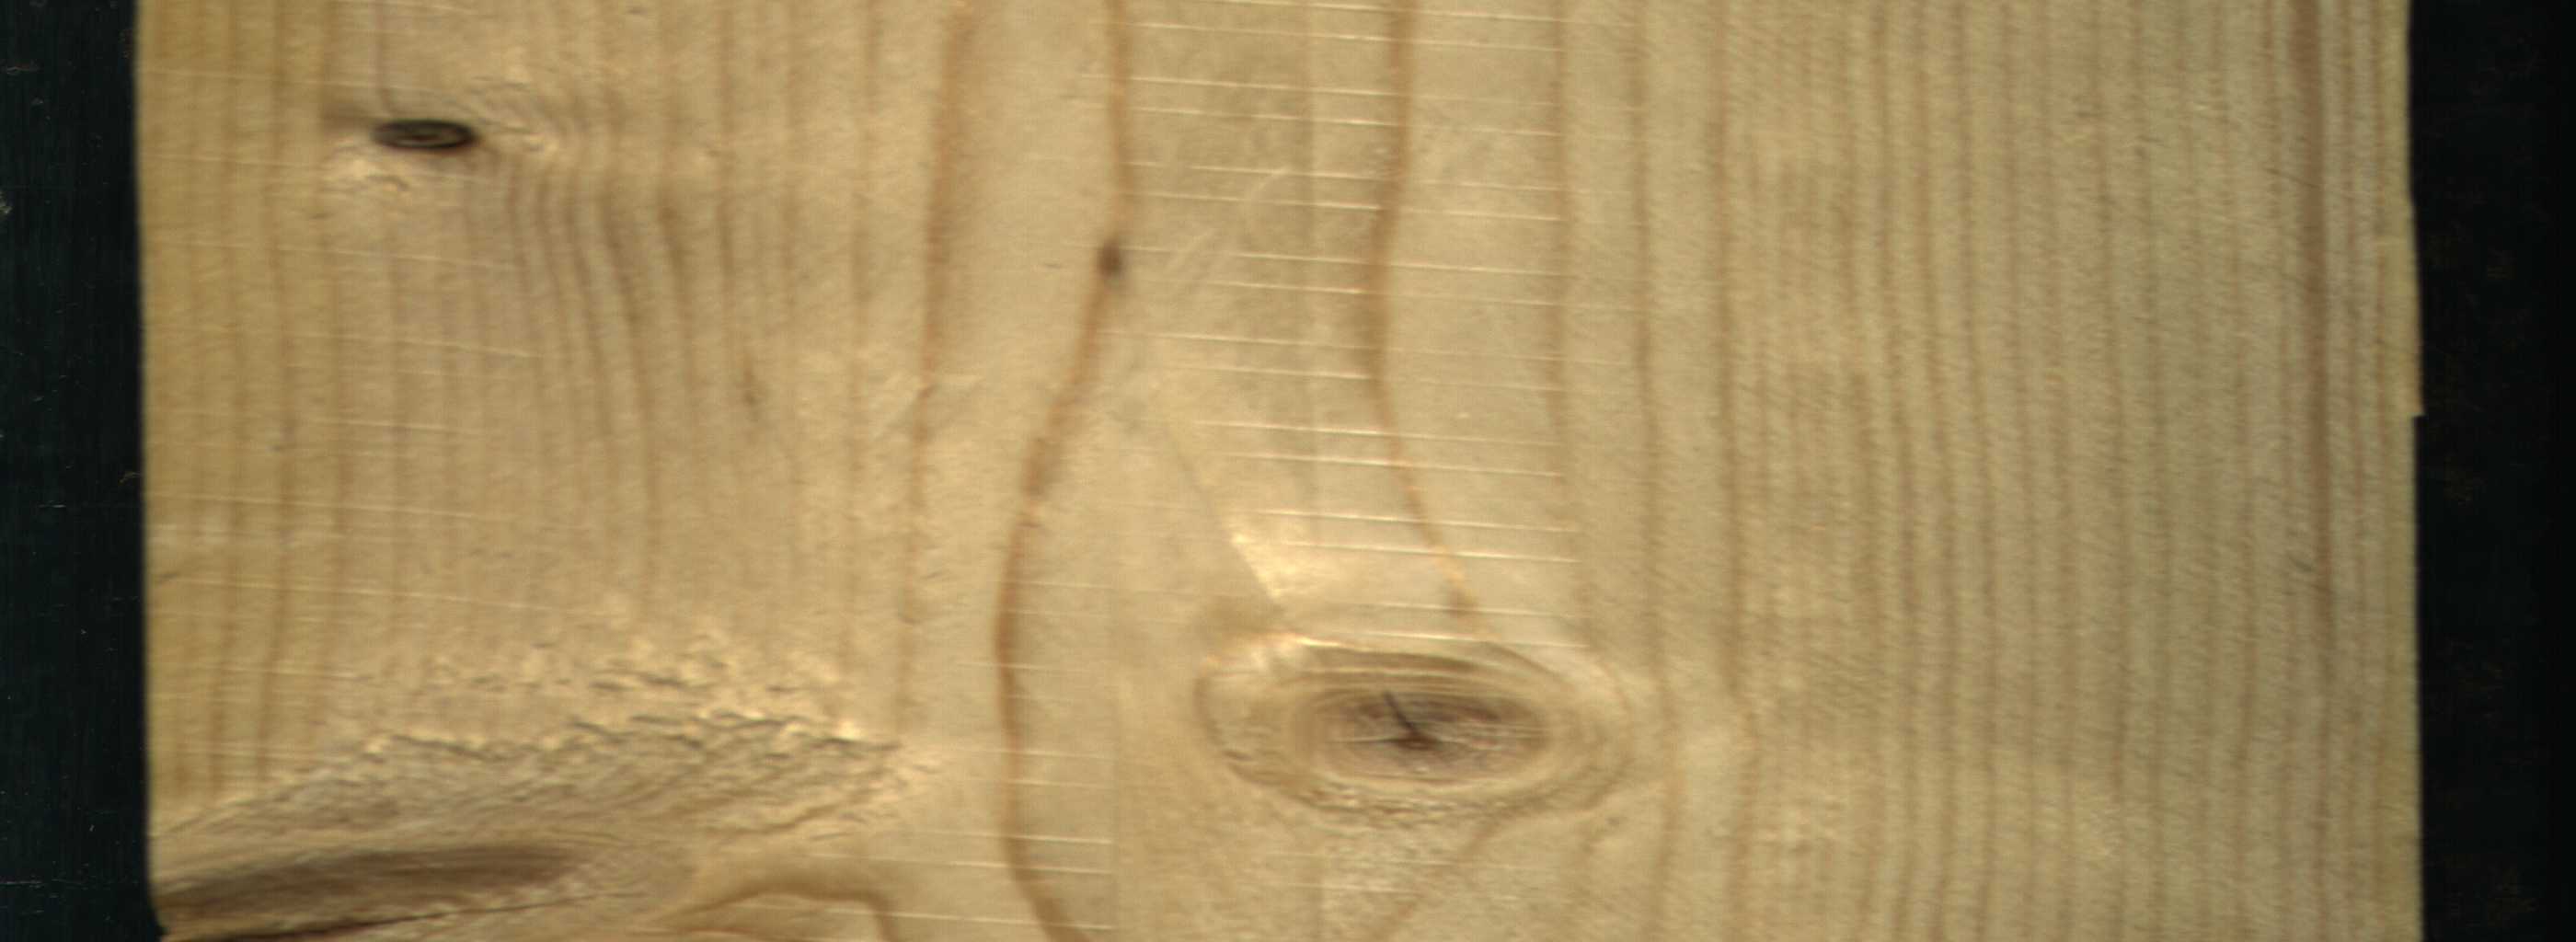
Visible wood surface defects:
knot_with_crack
knot_with_crack
Dead_Knot